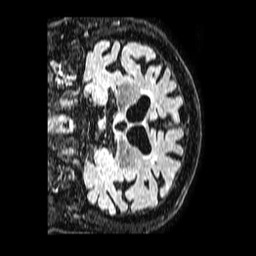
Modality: FLAIR
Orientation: coronal
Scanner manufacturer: philips
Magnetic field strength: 1.5 T
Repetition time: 4.8 s
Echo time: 0.3 s